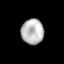
Tissue: prostate
Cell type: Fibroblasts
Senescence score: 0.7063
Nuclear area (px): 549
Mean DAPI intensity: 186.281